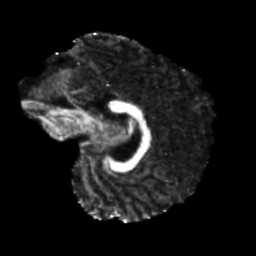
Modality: FA
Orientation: sagittal
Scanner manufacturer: siemens
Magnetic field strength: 3 T
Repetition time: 4 s
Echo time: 0.0594 s